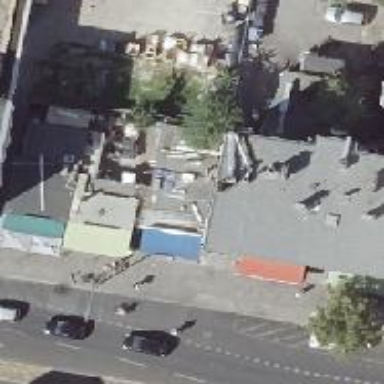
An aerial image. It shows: Seafood shop.